【题型】解答题　【知识点】平面几何　【难度】easy
已知：如图, 直线 $AB$ 与直线 $DE$ 相交于点 $C$, $CF \perp DE$, $\angle ACD = 25^\circ$, 求 $\angle BCE$ 和 $\angle BCF$ 的度数。

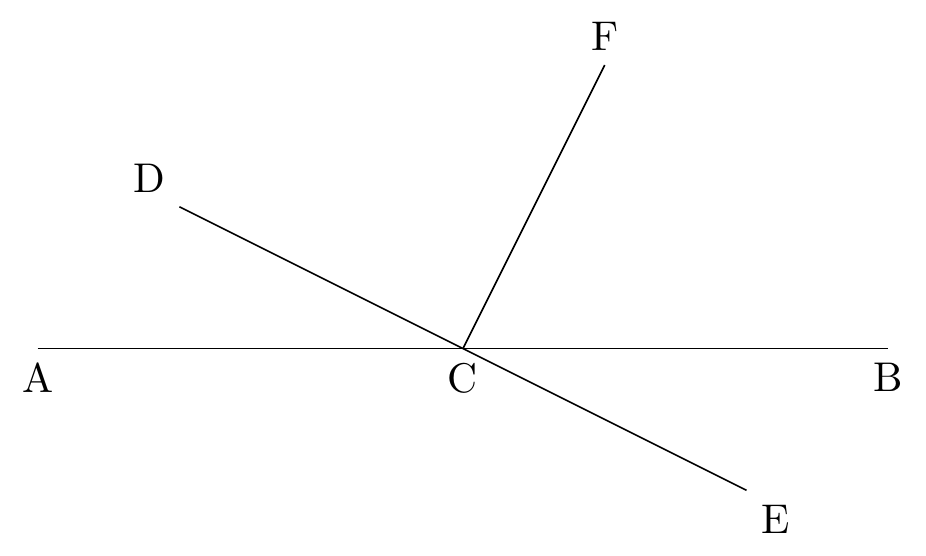
【解答】
解：$\because \angle BCE = \angle ACD$(对顶角相等), $\angle ACD = 25^\circ$(已知),

$\therefore \angle BCE = 25^\circ$(等量代换)。

$\because CF \perp DE$(已知),

$\therefore \angle BCF = 90^\circ$(垂直的意义),

即 $\angle BCE + \angle BCF = 90^\circ$,

$\therefore \angle BCF = 65^\circ$。